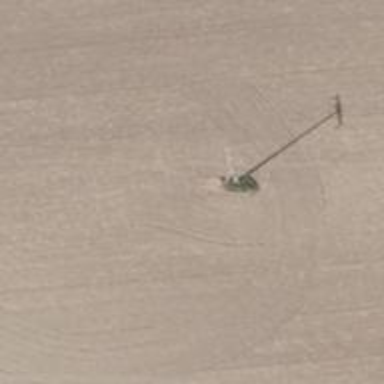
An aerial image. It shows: Minor power line with 3 cables.